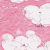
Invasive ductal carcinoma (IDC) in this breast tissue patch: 0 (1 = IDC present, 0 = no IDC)